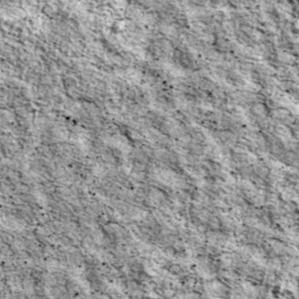
Label: non_frost